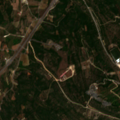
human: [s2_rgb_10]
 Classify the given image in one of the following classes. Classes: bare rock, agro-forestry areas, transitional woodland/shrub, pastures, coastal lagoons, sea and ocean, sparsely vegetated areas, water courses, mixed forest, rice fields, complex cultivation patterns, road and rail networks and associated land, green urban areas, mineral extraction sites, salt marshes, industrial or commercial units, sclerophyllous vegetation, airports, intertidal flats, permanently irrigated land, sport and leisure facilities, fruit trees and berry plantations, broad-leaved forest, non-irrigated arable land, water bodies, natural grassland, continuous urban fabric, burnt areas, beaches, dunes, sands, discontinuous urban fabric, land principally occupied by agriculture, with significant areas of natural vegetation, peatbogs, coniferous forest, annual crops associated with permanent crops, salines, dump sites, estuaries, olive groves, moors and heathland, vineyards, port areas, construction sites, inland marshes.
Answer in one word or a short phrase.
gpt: discontinuous urban fabric, vineyards, complex cultivation patterns, land principally occupied by agriculture, with significant areas of natural vegetation, broad-leaved forest, mixed forest, sclerophyllous vegetation